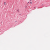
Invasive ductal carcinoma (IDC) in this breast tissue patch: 0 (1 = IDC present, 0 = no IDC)